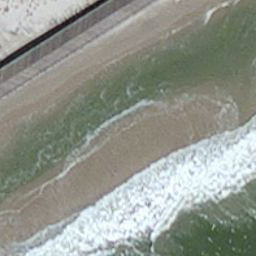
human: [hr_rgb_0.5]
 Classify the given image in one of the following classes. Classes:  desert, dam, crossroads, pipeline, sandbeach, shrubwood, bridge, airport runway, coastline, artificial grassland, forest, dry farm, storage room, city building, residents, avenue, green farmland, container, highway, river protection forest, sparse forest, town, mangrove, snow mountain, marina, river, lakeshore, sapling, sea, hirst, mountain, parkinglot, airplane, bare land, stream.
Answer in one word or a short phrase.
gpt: coastline